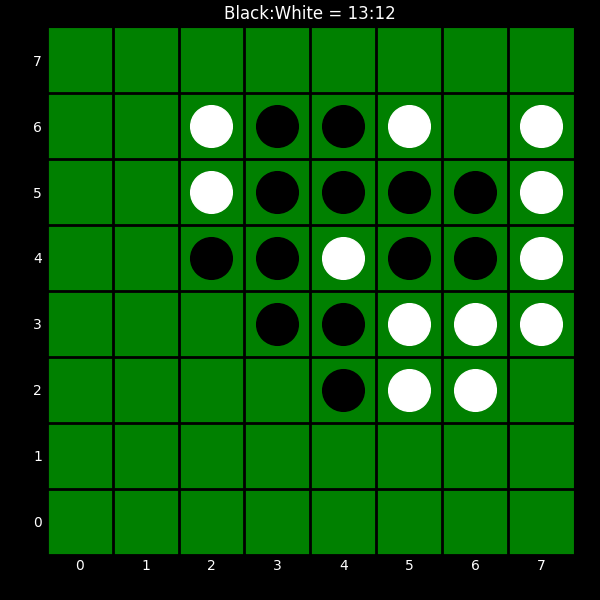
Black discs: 13
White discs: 12